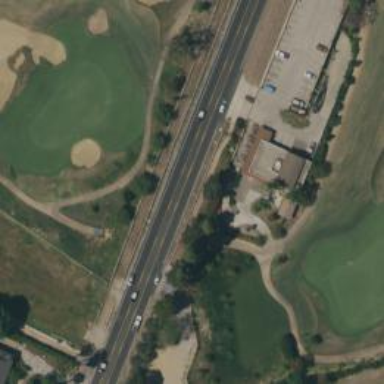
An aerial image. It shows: Path designated for golf carts.